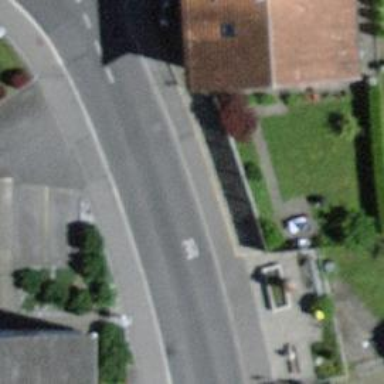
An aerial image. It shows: Public transport stop position.